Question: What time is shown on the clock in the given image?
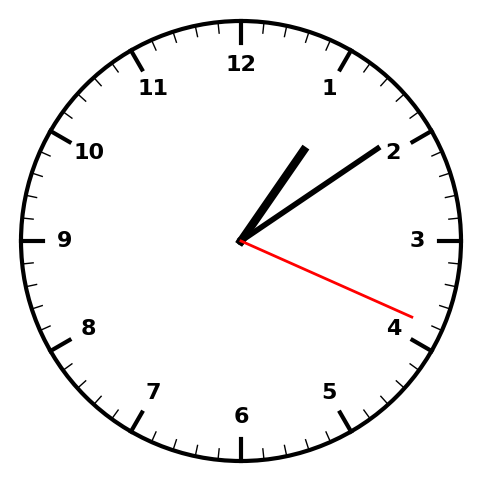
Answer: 01:09:19